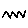
Label: zigzag